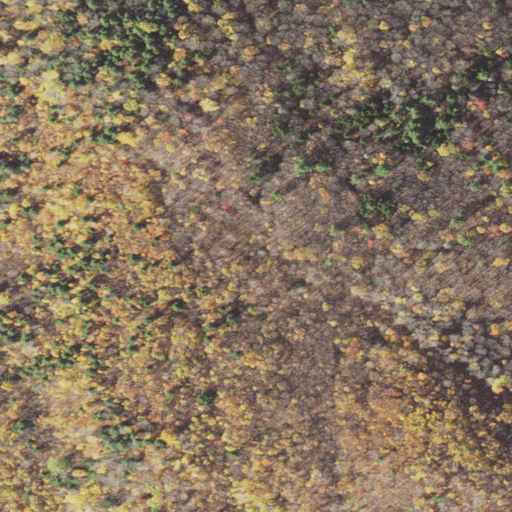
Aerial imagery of mountain in Vermont named Davidson Hill containing deciduous forest, mixed forest, shrub, and evergreen forest